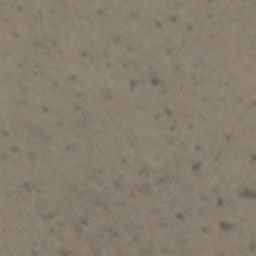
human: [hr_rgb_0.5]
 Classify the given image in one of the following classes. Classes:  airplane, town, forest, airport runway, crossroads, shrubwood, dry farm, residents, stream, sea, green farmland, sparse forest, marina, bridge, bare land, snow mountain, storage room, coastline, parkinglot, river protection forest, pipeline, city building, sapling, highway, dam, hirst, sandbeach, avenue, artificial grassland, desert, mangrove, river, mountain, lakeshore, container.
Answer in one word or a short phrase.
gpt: bare land